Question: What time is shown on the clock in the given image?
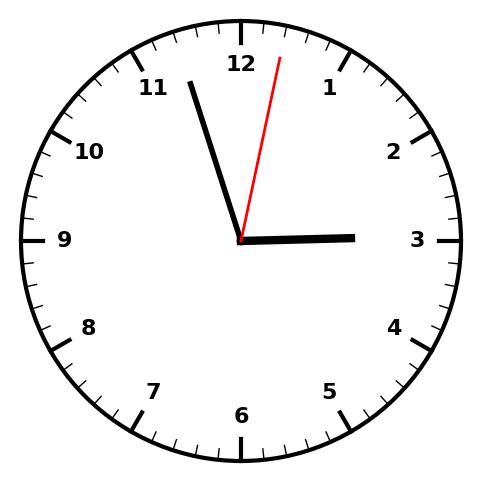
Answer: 02:57:02